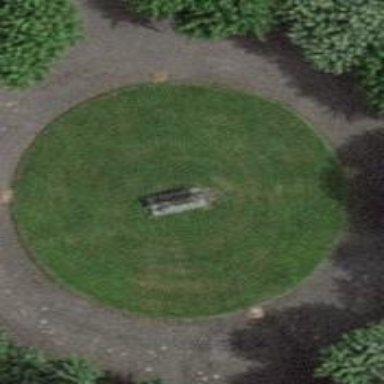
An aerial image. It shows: Historic monument.